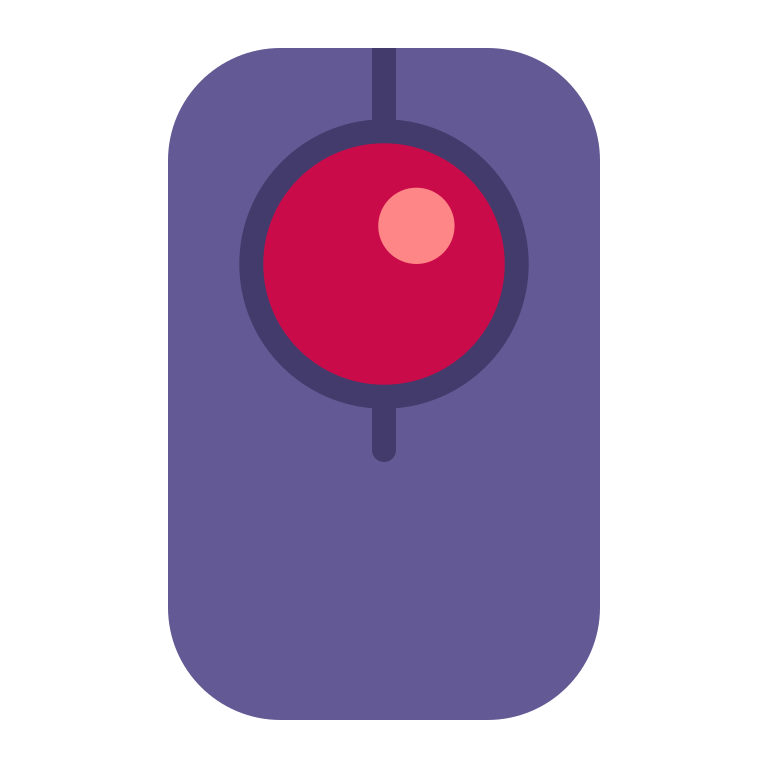
trackball flat